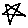
Label: star